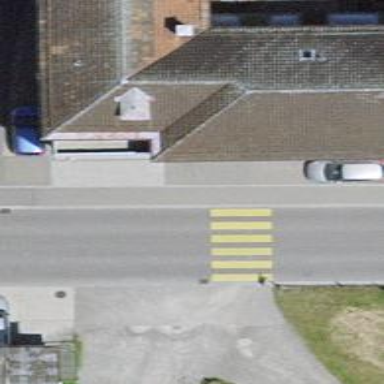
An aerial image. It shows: Uncontrolled zebra crossing on the road.